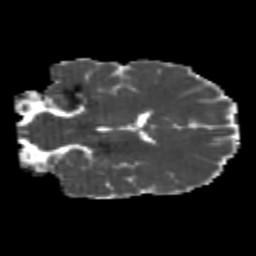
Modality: MD
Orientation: coronal
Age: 20
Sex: female
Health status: healthy
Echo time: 0.074 s